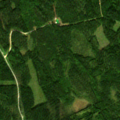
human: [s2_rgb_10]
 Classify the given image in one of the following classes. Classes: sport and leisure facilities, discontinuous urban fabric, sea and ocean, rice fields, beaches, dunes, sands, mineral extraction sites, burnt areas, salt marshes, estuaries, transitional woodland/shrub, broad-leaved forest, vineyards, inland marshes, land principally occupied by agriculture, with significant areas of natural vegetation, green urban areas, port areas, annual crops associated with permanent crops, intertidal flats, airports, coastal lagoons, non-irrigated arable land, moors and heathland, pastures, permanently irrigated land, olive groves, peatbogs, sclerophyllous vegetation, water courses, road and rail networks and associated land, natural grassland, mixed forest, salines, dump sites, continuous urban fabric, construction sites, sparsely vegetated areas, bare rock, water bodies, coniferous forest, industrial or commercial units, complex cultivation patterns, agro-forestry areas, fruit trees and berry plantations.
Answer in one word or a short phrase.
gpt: coniferous forest, mixed forest